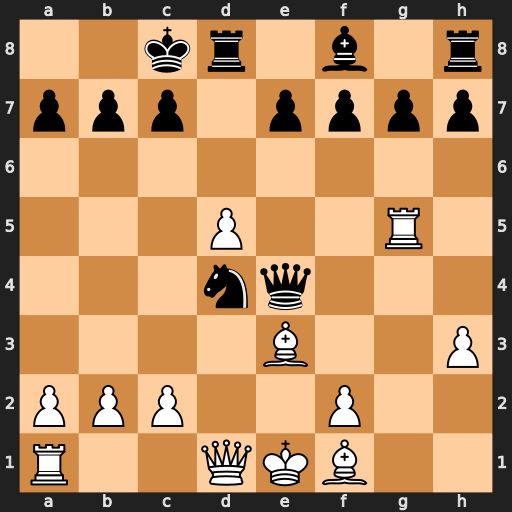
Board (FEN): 2kr1b1r/ppp1pppp/8/3P2R1/3nq3/4B2P/PPP2P2/R2QKB2
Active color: w
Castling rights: Q
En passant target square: -
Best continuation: Qxd4 Qxd4 Bxd4